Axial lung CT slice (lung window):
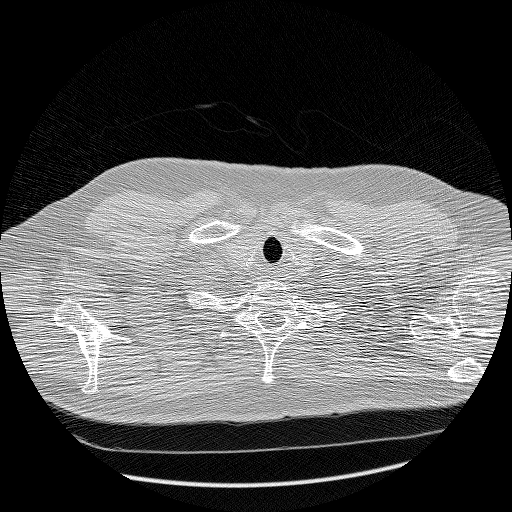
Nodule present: no